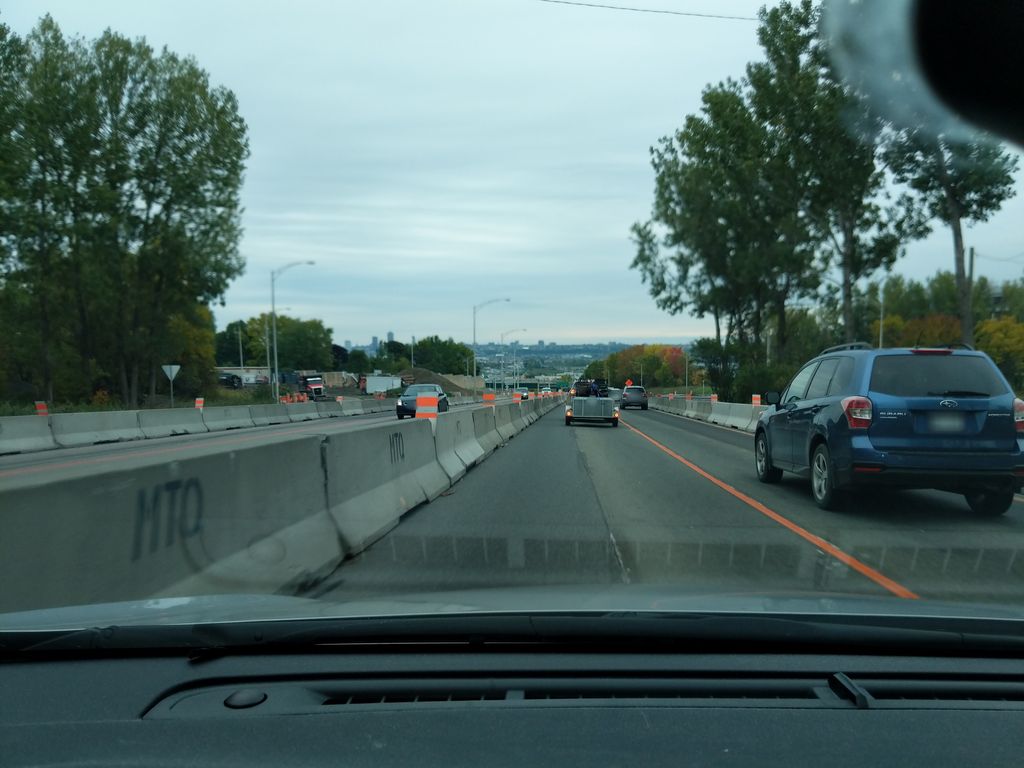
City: quebec_city